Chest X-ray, AP view. Patient: 39 years old, sex F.
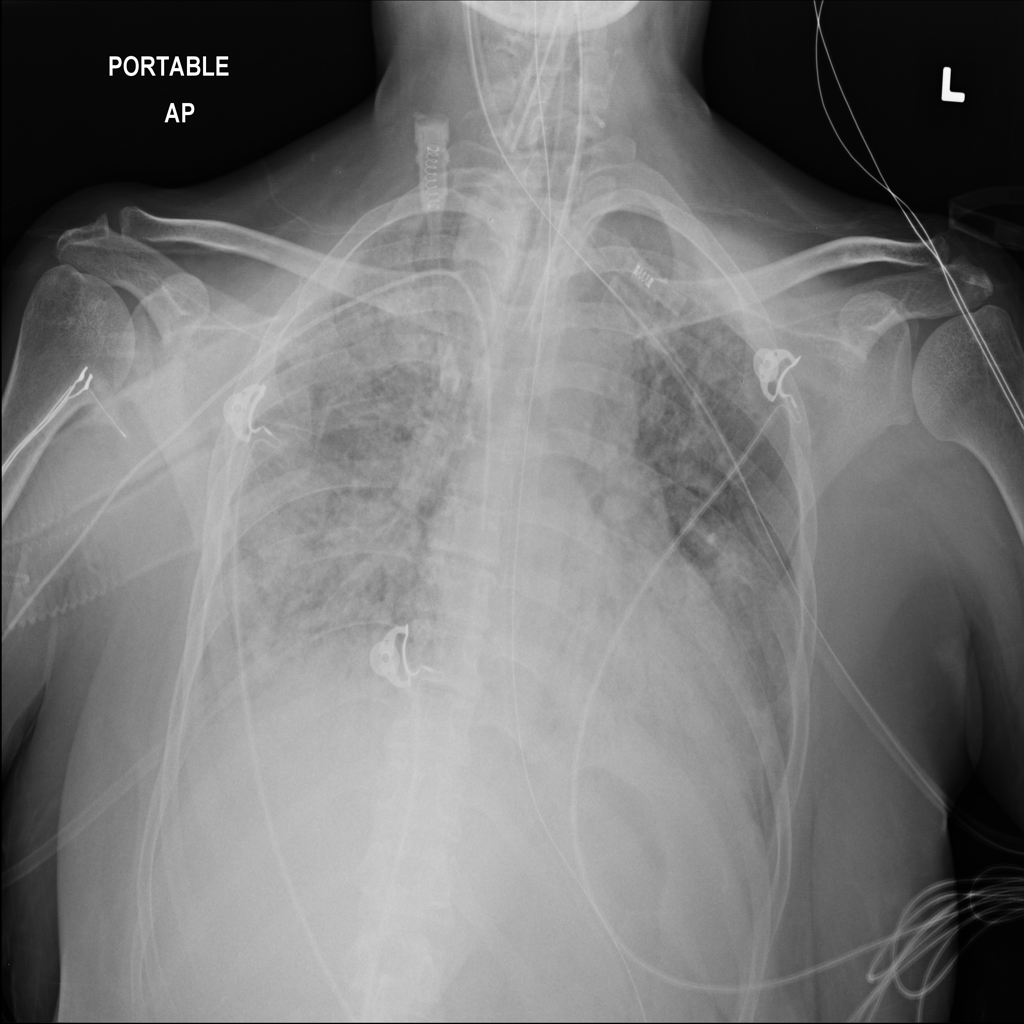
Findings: Consolidation